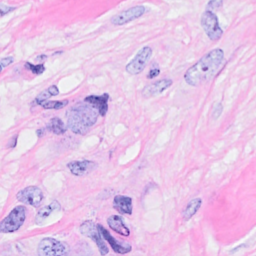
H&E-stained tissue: Breast